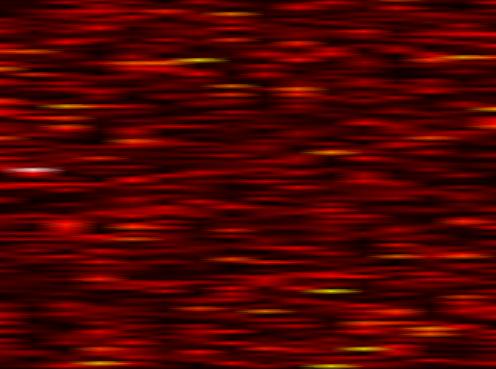
Label: FOFDM